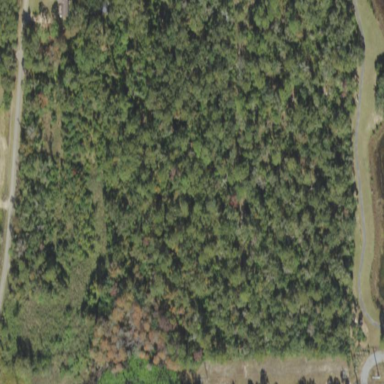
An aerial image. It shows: Mixed woodland area with various types of leaves.